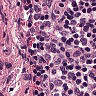
Metastatic tissue present: no